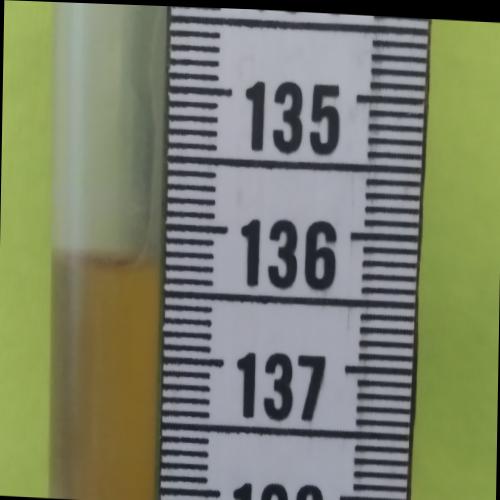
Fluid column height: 136.3 cm